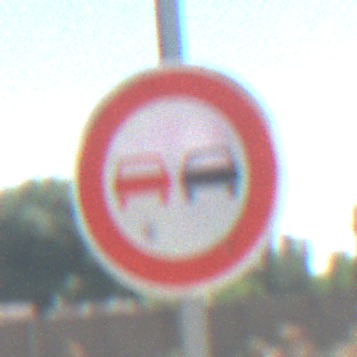
Verkehrszeichen: Ueberholverbot
Umgebung: Outdoor, Nature
Tageszeit: Midday
Wetter: Clear
Licht: Natural
Jahreszeit: NotSpecified
Kontrast: HighContrast